Interaction volume radius: 10 \u00c5
Interaction volume height: 50 \u00c5
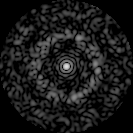
Disorder parameter: 0.8273